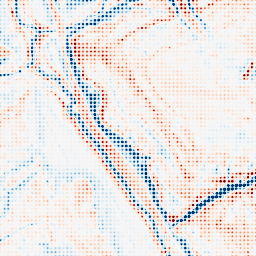
Category: edge_preserving
Decomposition family: bilateral
Decomposition parameters: d: 21
sigma_color: 100
sigma_space: 25
Upsampling method: sinc_hamming
Upsampling parameters: scale: 8
kernel_size: 4
Upsampling scale: 8